Question: I have been challenge to recreate the image below using HTML/CSS/JS without using any img files. I was thinking that I could make the shapes with and CSS but I know this is probably the most stupid way to do it.
Do any of you have suggestions how to approach this? Maybe a HTML5 canvas? I see the pattern is made of two layers, one with triangles and the top layer with circles. How would I approach this if I wanted to have the triangles and the circles randomly generated?
Thanks

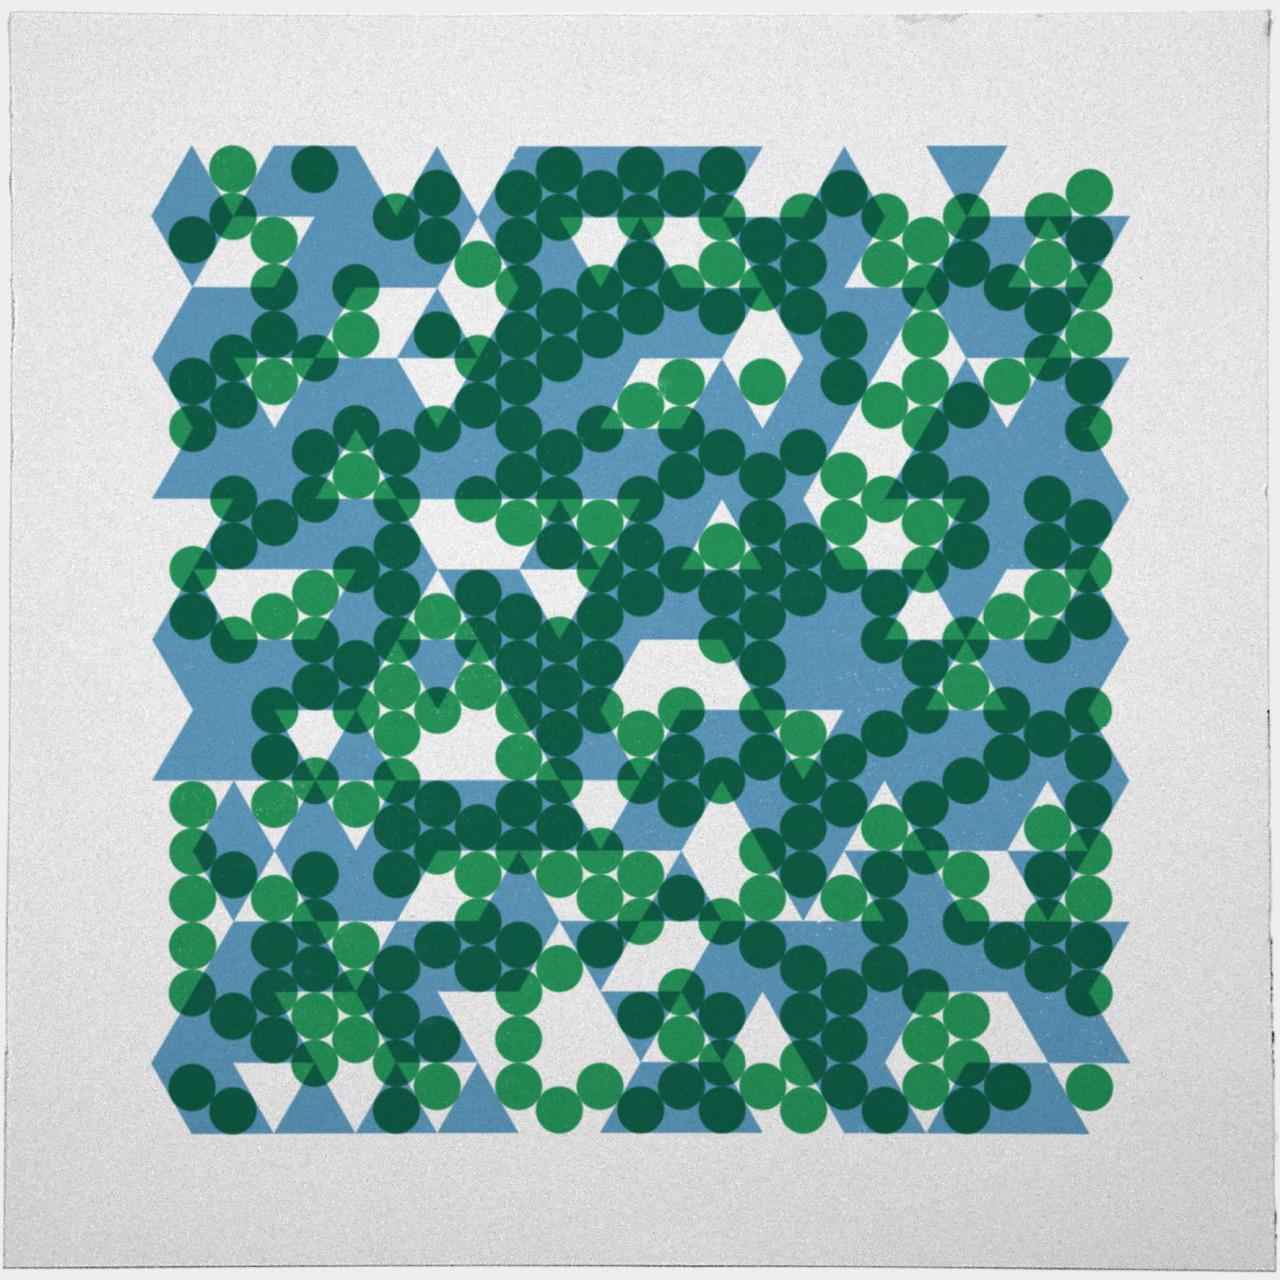
Answer: You could definitely achieve this by using the canvas element, but have you thought about using <URL> ?
D3.js is a library which is capable of manipulating documents based on data.
Since all the elements within your picture have an exact position within a cartesian coordinate system you would just have to provide the data and then it would be fairly simple to append the elements to your document.
You could be very precise by using the exact coordinates of each element. Take a look at the snippet and i am sure you will get the idea. The D3 way of selecting an manipulating elements is very similar to what jQuery does, so if you are familiar with jQuery you will like D3js.
Hope this helps you out.
'''
var margin = { top: 50, right: 50, bottom: 50, left: 50},
w = 300 - margin.left - margin.right,
h = 600 - margin.top - margin.bottom,
circleRadii = 15,
triData = [{x: 20, y: 30}, {x: 50, y: 120}, {x: 140, y: 160}],
circleData = [{x: 10, y: 10}, {x: 40, y: 80}, {x: 160, y: 70}];
var svg = d3.select("body")
.append("svg")
.attr("width", w + margin.left + margin.right)
.attr("height", h + margin.left + margin.right)
.append("g")
.attr("transform", "translate(" + margin.left + "," + margin.top + ")");
var tri = svg.selectAll(".point")
.data(triData)
.enter().append("path")
.attr("class", "point")
.attr("stroke", "none")
.attr("fill", "rgba(30,110,160,.5)")
.attr("d", d3.svg.symbol().type("triangle-up").size(1024*2))
.attr("transform", function(d) { return "translate(" + d.x + "," + d.y + ")"; });
var circles = svg.selectAll("circle")
.data(circleData)
.enter()
.append("circle");
var circleAttr = circles
.attr("cx", function (d) { return d.x; })
.attr("cy", function (d) { return d.y; })
.attr("r", circleRadii)
.style("fill", "rgba(10,100,0,.5)");
'''
'''
<script src="https://cdnjs.cloudflare.com/ajax/libs/d3/3.4.11/d3.min.js"></script>
'''